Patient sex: F
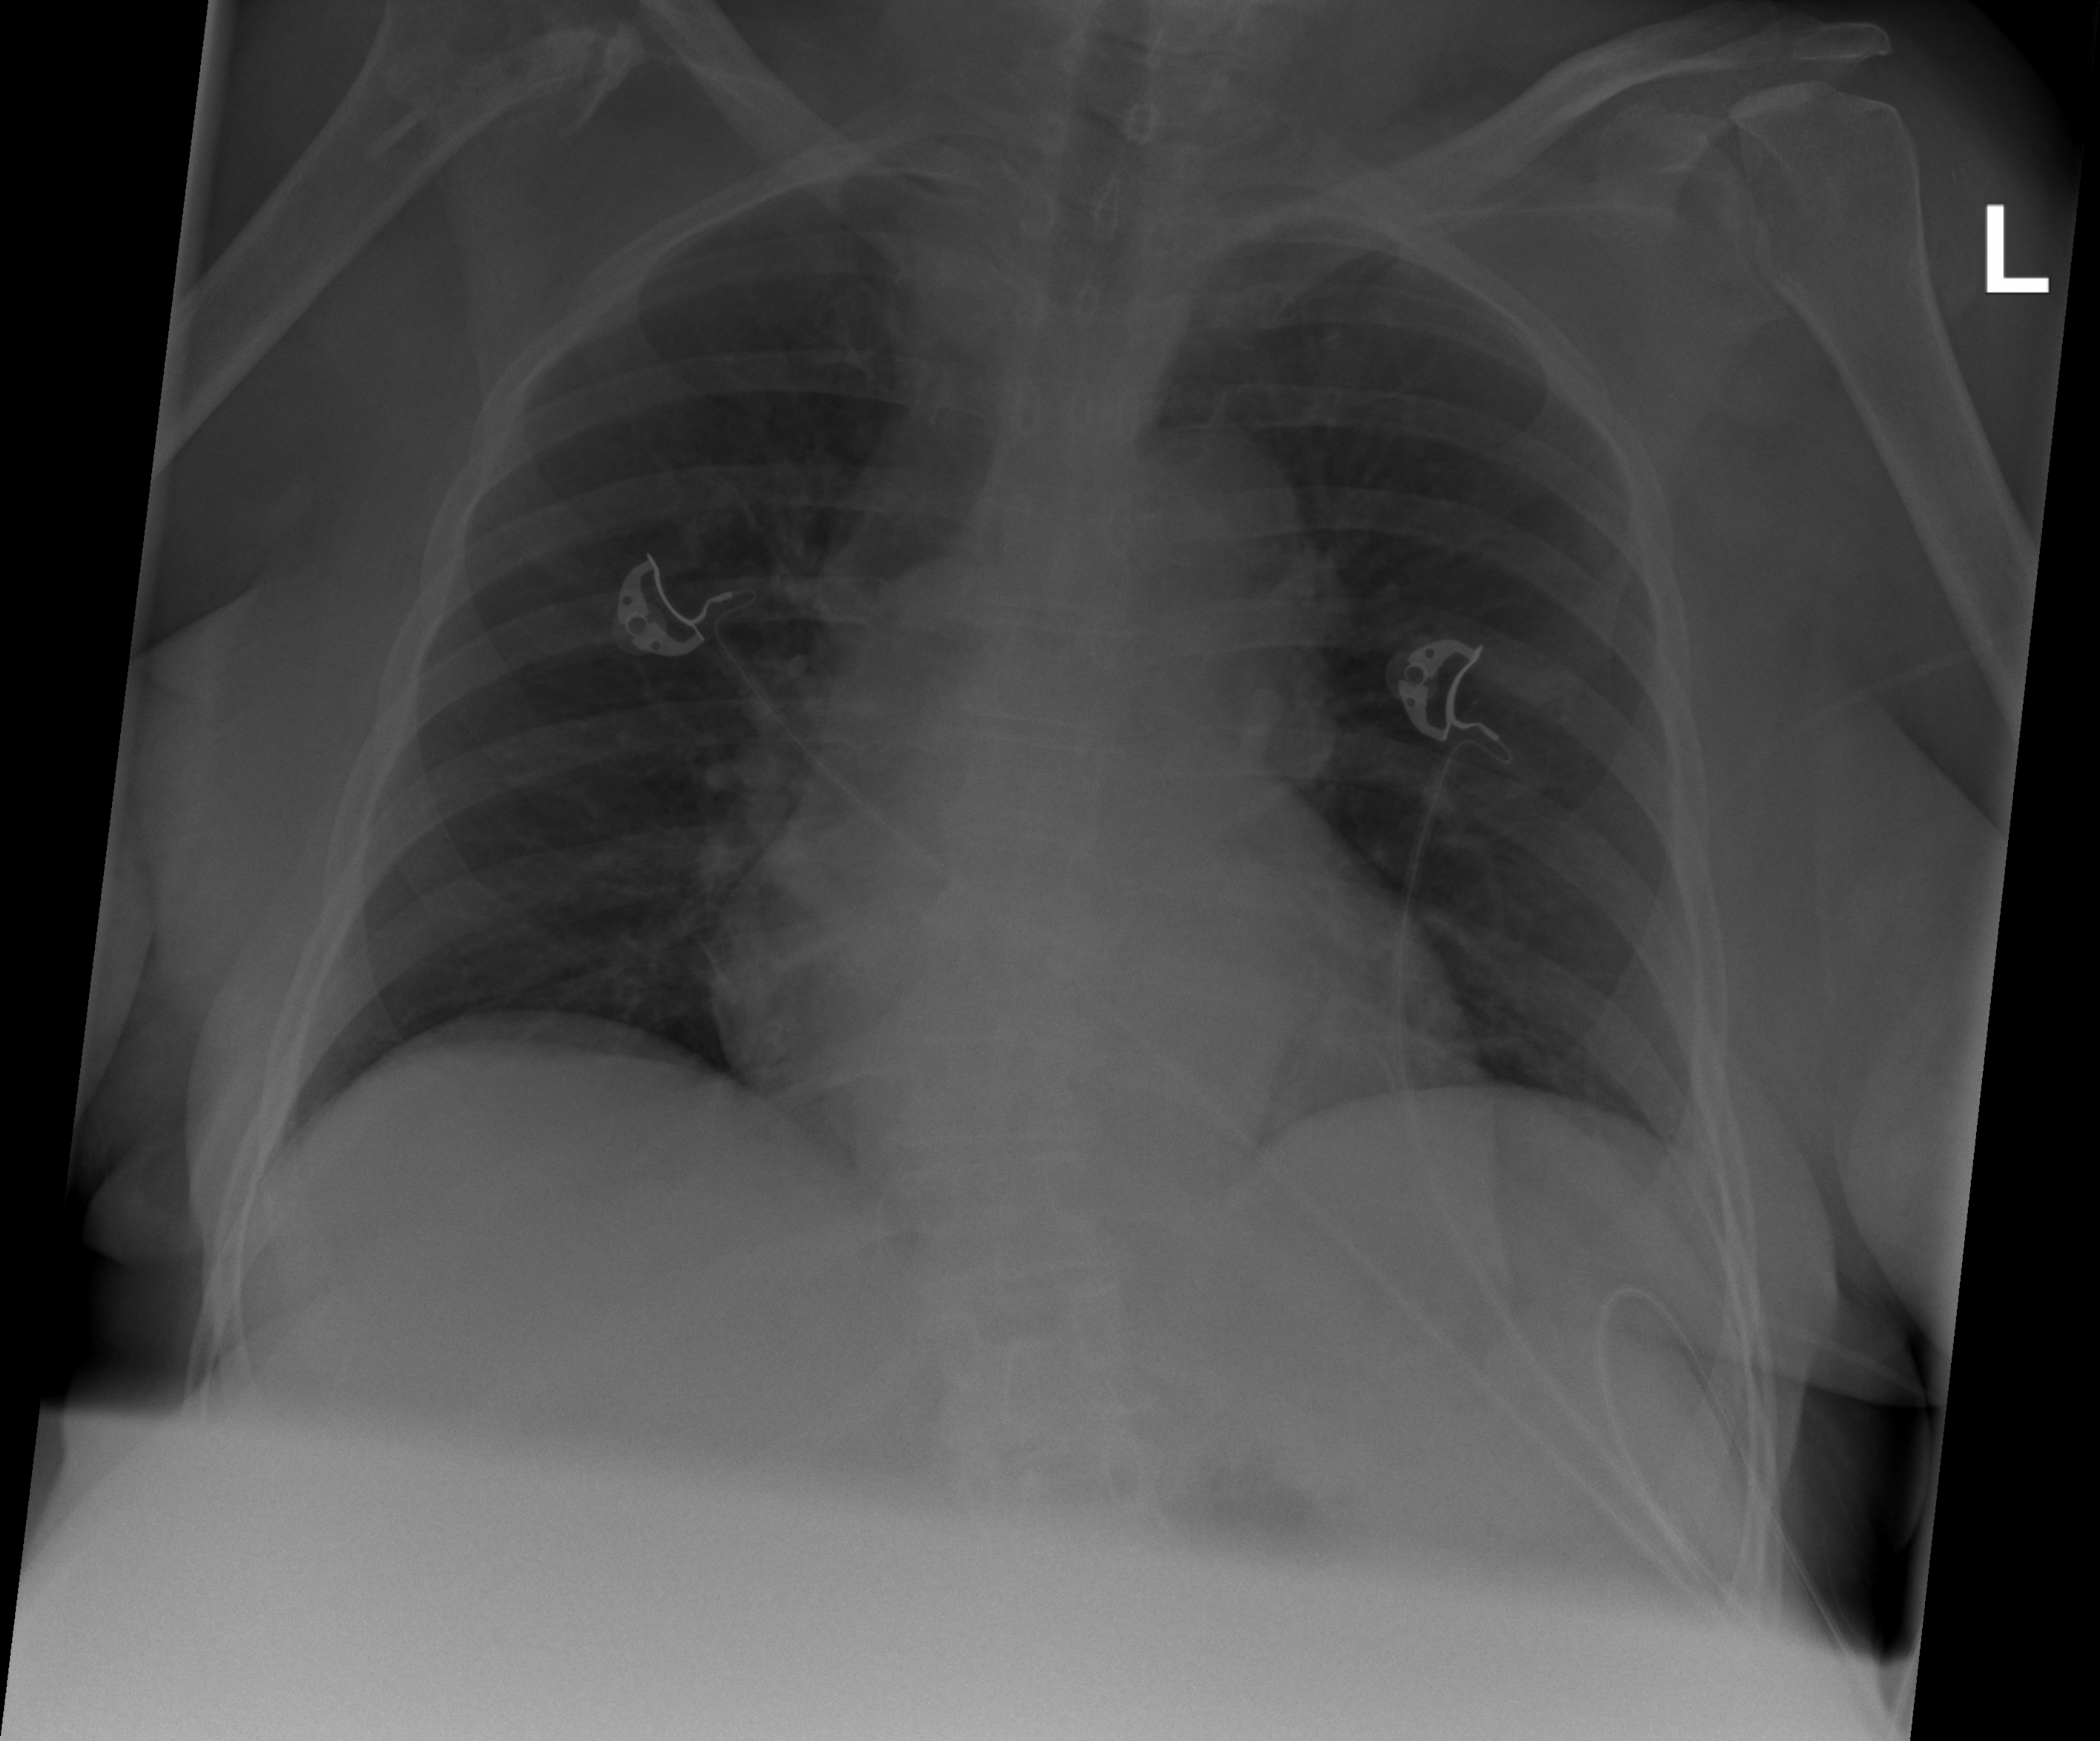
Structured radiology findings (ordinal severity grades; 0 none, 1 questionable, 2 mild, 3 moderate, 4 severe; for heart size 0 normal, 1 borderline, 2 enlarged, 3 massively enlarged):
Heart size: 2
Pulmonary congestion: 1
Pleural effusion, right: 0
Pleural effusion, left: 0
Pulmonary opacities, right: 0
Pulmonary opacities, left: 0
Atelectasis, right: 0
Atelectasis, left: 0